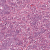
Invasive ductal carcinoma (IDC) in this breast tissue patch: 1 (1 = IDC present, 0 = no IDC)